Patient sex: F
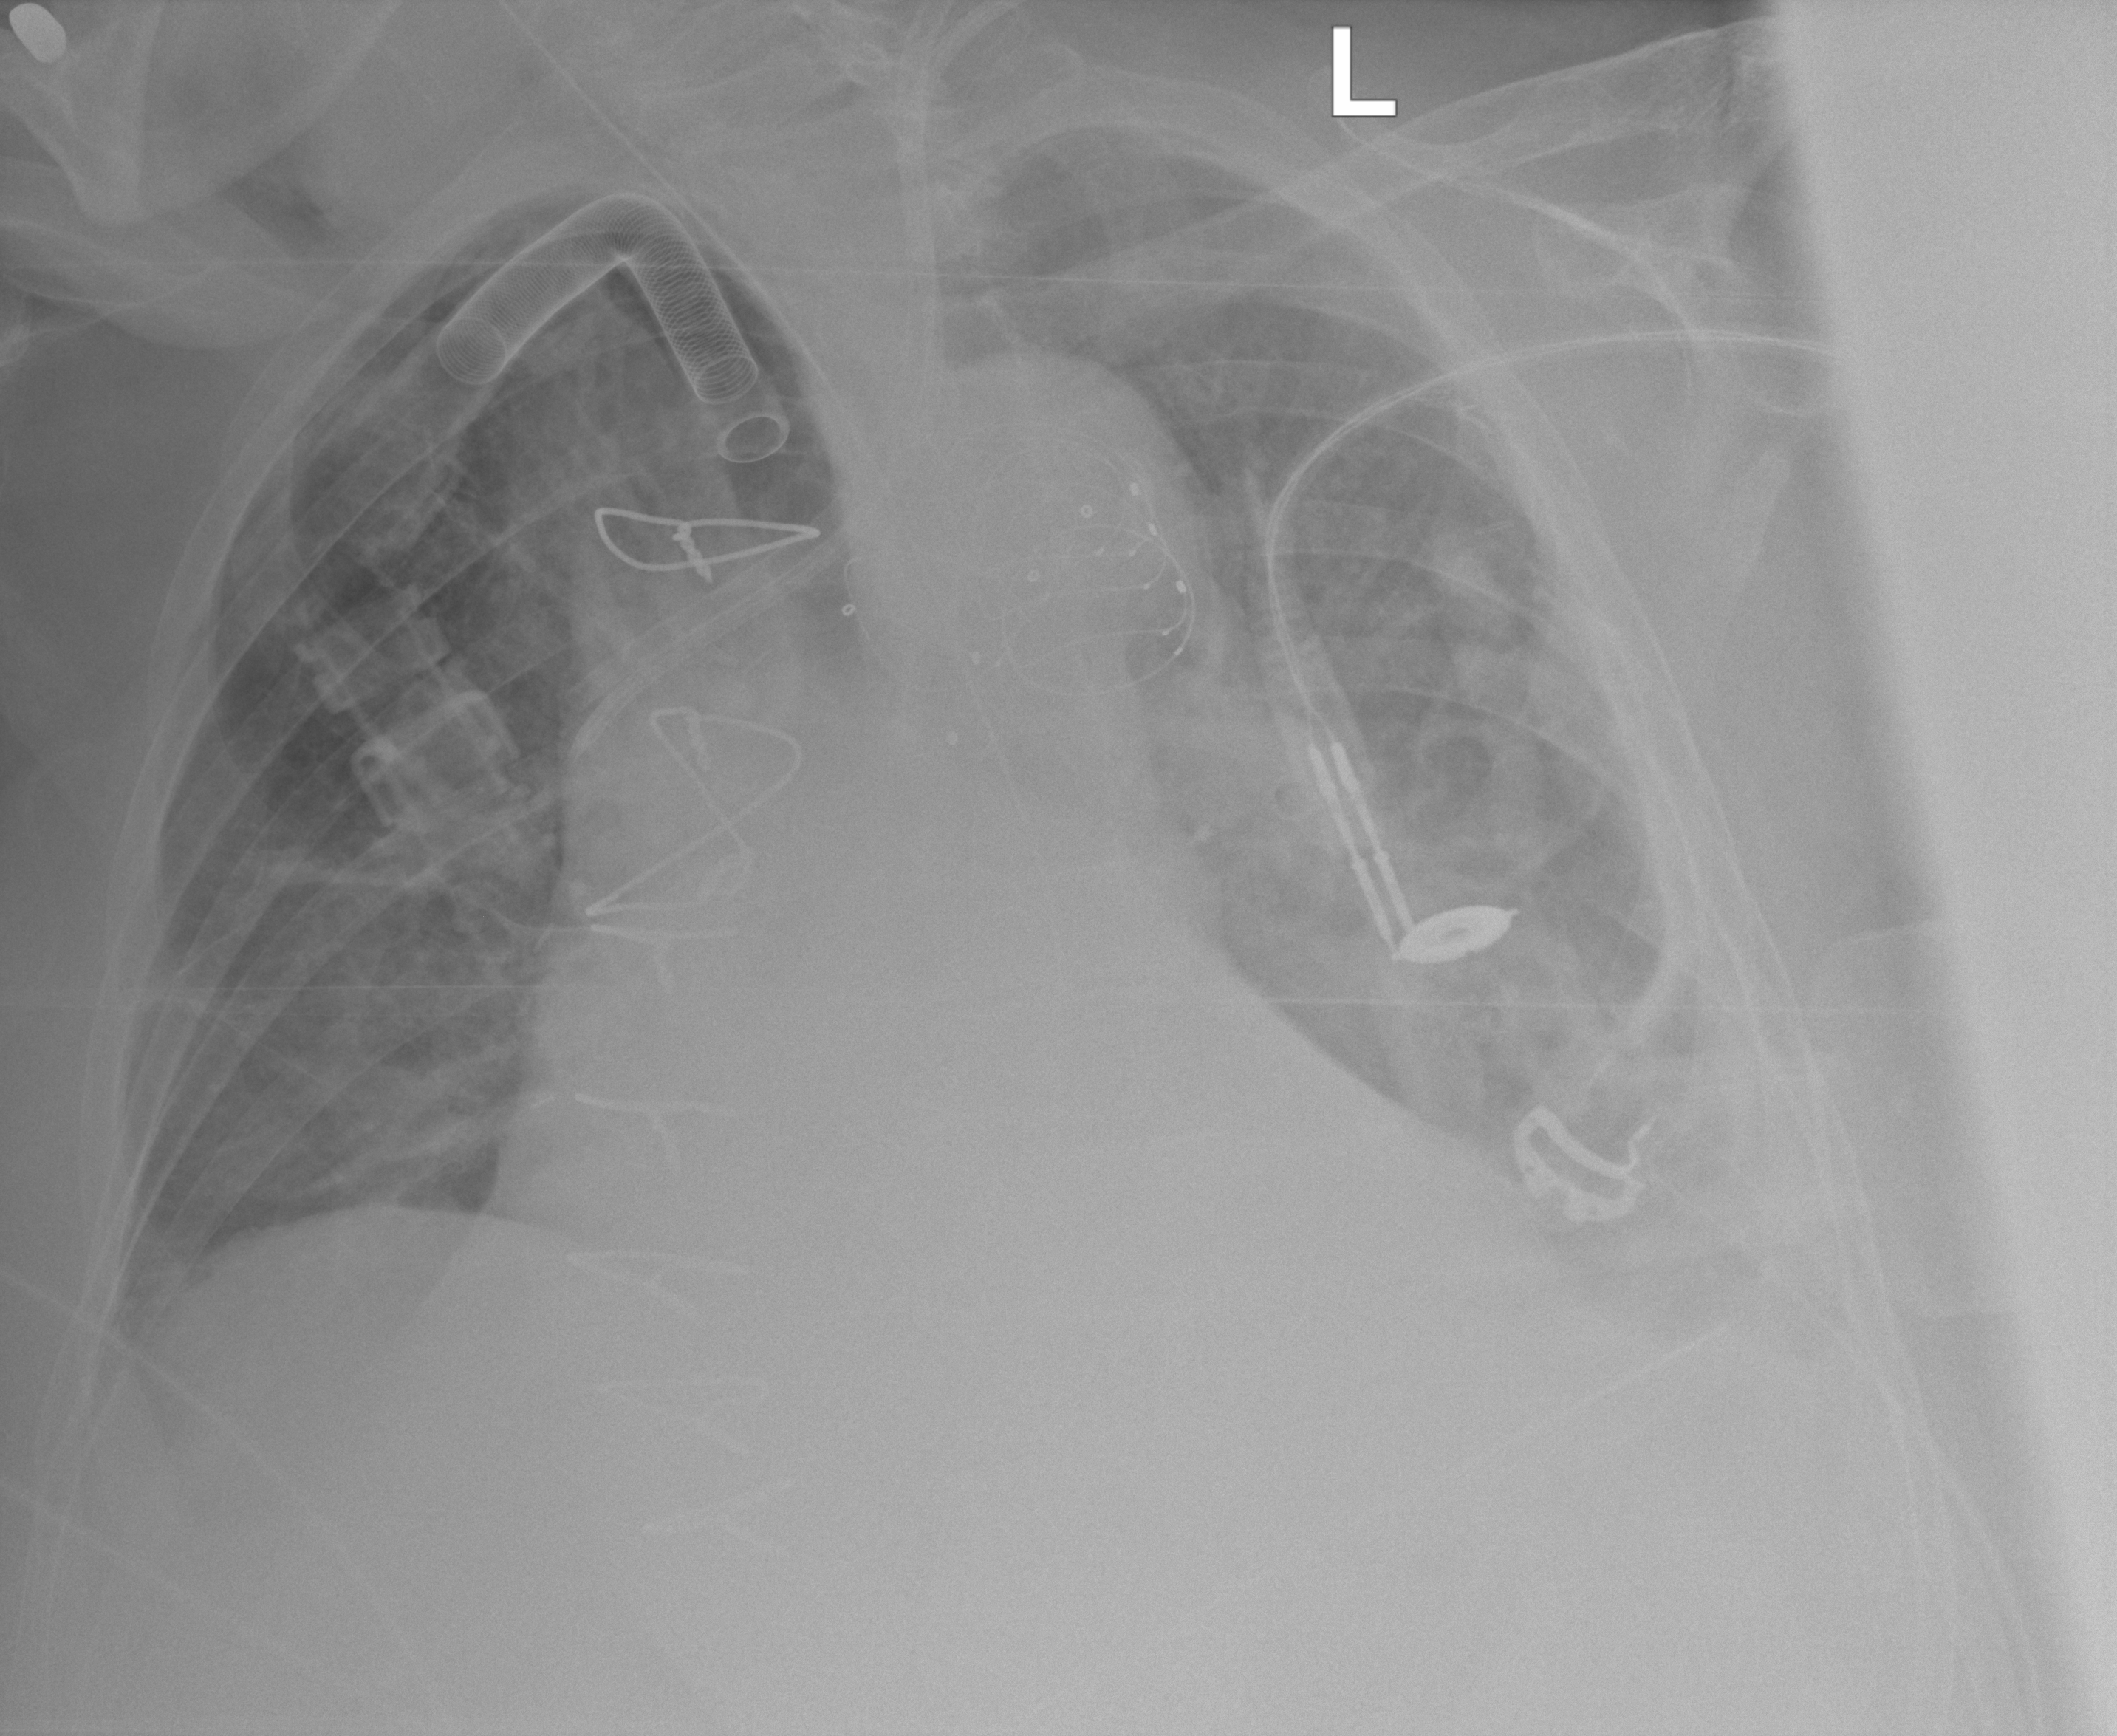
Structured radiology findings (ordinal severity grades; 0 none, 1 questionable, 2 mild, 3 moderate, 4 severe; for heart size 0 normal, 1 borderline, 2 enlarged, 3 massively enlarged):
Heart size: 2
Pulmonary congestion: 2
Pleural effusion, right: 0
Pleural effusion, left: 2
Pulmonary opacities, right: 2
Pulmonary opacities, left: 2
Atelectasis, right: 2
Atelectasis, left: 2